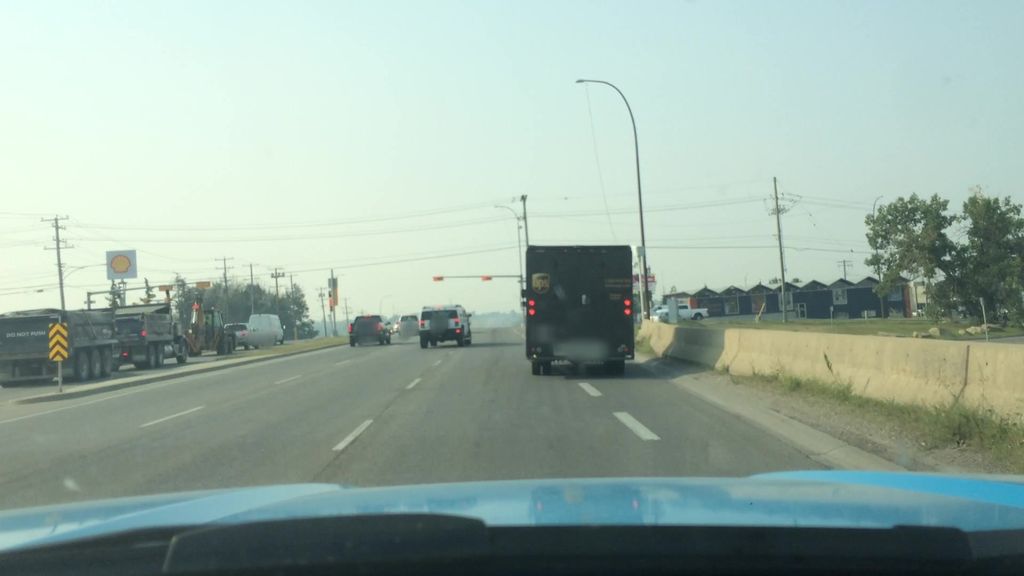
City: calgary